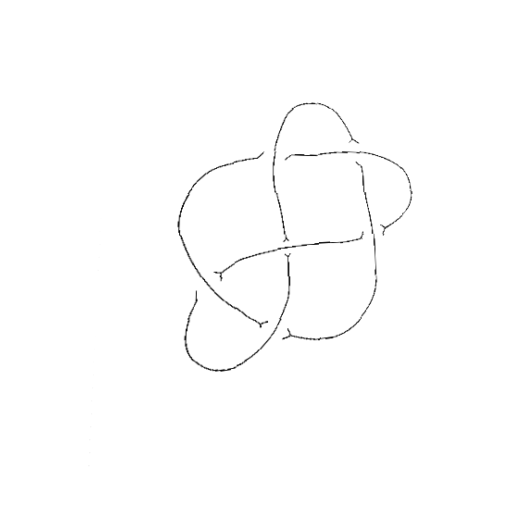
Crossing number: 6